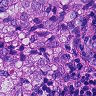
Metastatic tissue present: yes